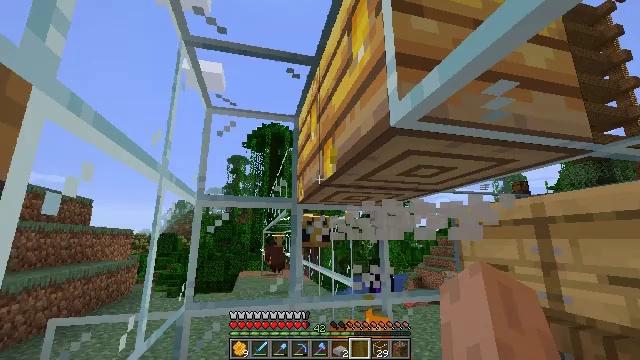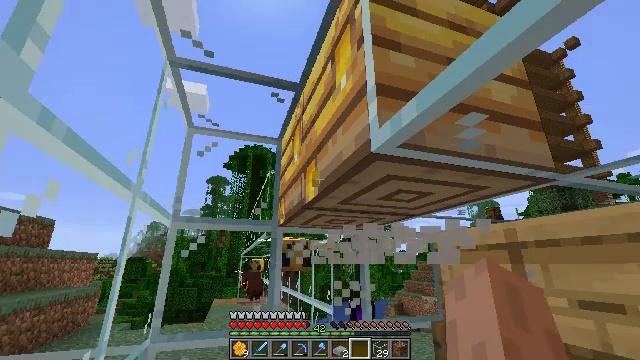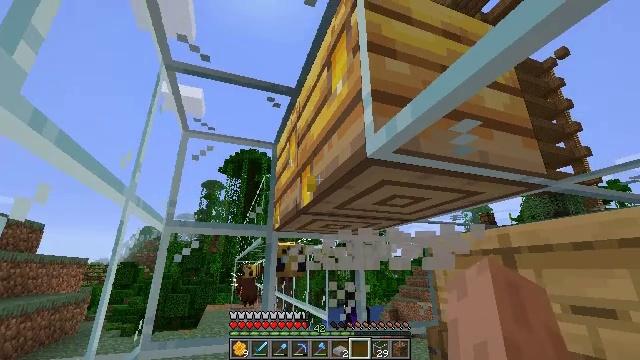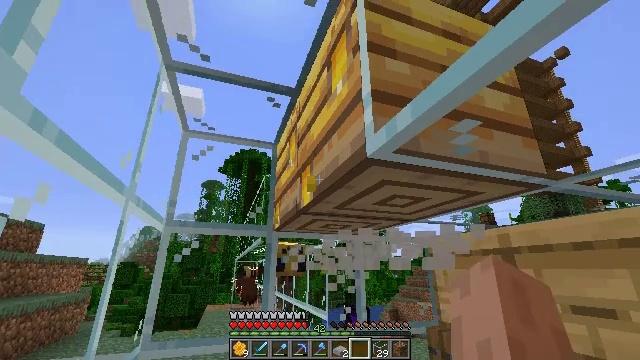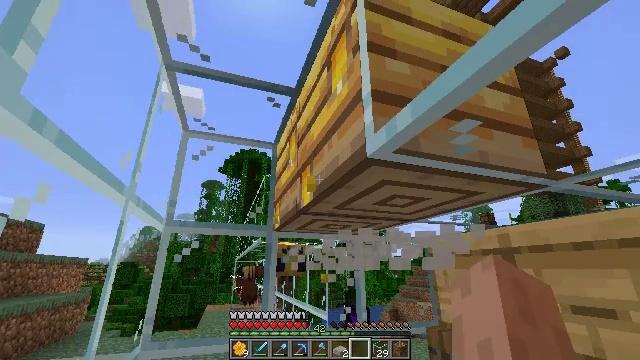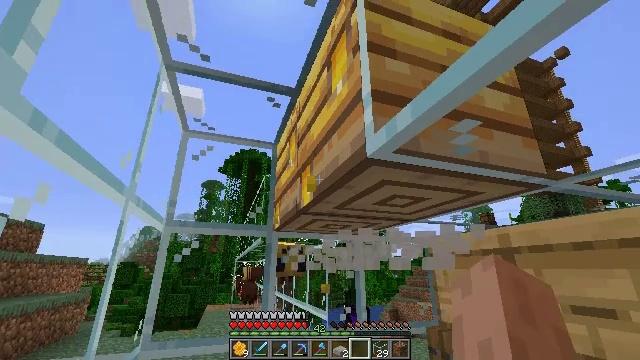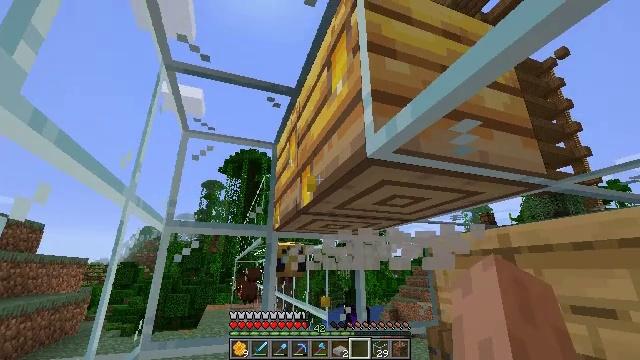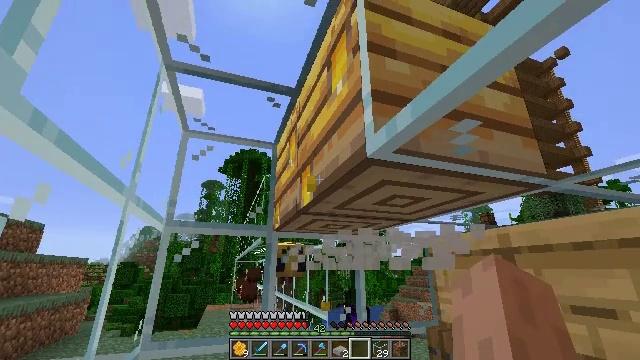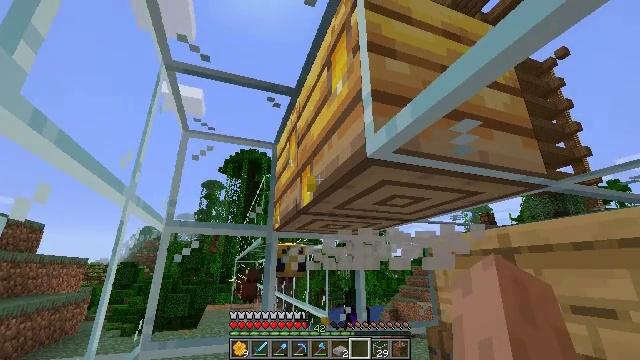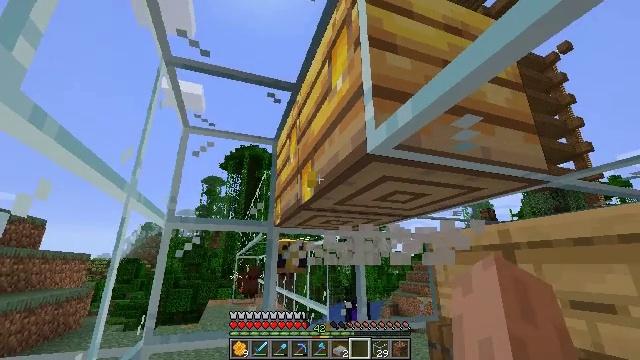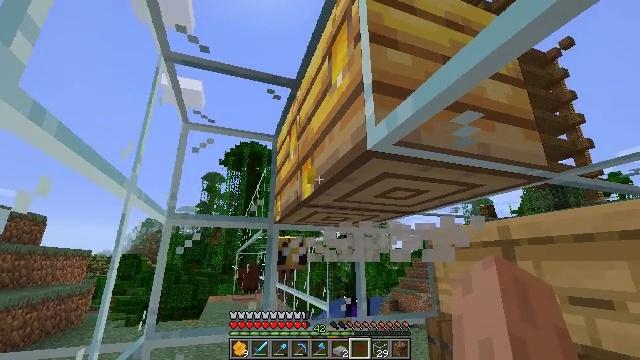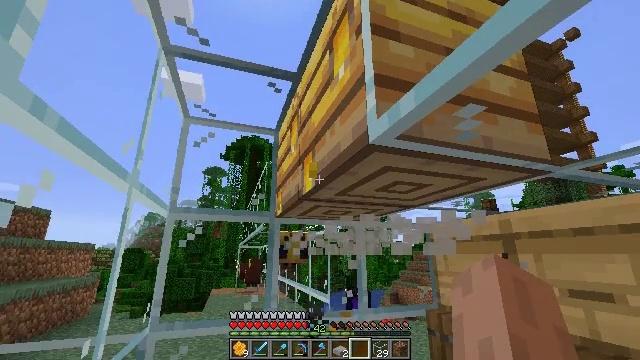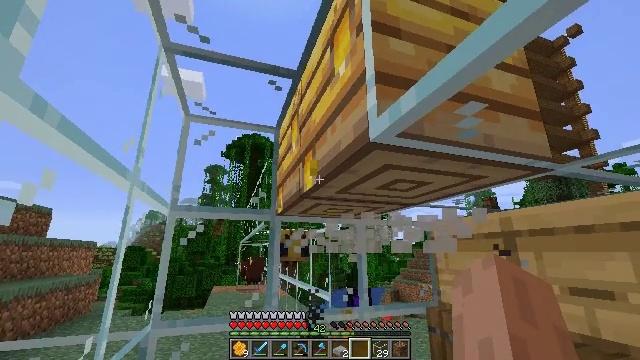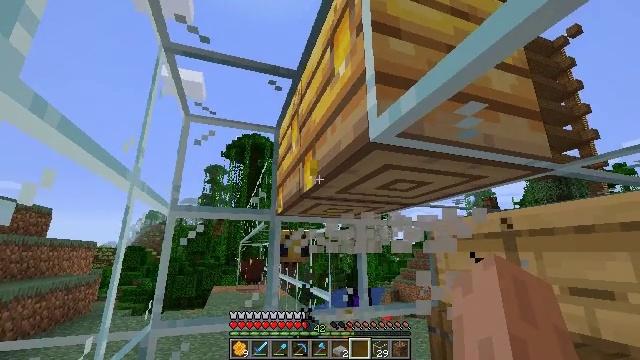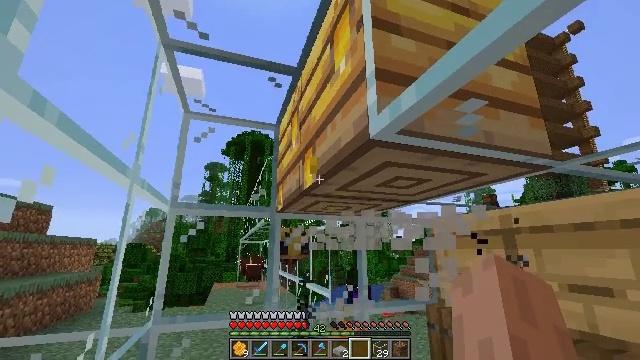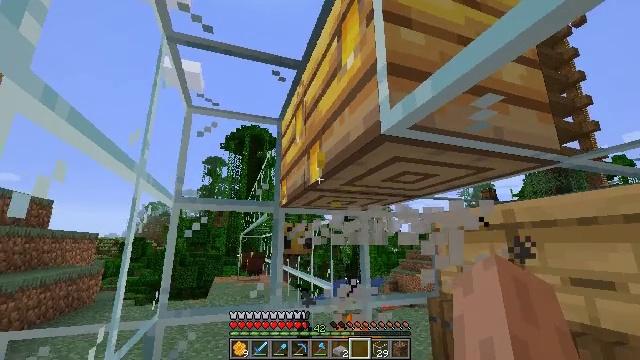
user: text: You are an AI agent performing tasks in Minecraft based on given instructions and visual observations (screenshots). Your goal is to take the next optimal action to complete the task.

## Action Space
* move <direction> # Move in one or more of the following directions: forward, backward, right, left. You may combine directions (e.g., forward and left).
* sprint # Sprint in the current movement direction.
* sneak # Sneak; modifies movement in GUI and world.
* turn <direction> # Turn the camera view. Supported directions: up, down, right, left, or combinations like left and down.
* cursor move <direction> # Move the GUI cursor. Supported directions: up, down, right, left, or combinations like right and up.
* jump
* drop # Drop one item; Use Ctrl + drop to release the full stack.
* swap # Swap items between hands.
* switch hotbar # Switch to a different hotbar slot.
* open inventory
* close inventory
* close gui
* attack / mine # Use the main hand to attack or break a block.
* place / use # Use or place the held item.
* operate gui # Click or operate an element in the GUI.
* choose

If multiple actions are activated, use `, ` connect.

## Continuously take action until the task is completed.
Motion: motion action
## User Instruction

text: Obtain a bee nest using a tool.
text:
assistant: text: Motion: turn right and up
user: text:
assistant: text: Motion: turn right and up
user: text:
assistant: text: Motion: no_op
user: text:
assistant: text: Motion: no_op
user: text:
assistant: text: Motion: no_op
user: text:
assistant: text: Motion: no_op
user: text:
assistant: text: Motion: no_op
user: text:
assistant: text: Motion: no_op
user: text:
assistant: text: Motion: no_op
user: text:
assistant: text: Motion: no_op
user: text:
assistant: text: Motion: turn down
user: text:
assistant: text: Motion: no_op
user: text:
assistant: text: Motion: no_op
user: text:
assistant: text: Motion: no_op
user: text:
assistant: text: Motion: move left, turn down
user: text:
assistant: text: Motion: move left, turn right and down
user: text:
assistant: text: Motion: move left, turn right and down
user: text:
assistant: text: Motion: move left, turn right and down
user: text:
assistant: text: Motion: move left
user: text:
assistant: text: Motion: move left
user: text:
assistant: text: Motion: move left, turn right
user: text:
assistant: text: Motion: move left, turn right
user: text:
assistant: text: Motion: move left, turn right
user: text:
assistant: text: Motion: move left
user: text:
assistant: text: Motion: move left
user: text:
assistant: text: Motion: move left
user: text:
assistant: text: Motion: move left, turn right and up
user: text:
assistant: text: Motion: move left, turn right and up
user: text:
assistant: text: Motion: move left, turn right and up
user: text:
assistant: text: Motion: turn right and up